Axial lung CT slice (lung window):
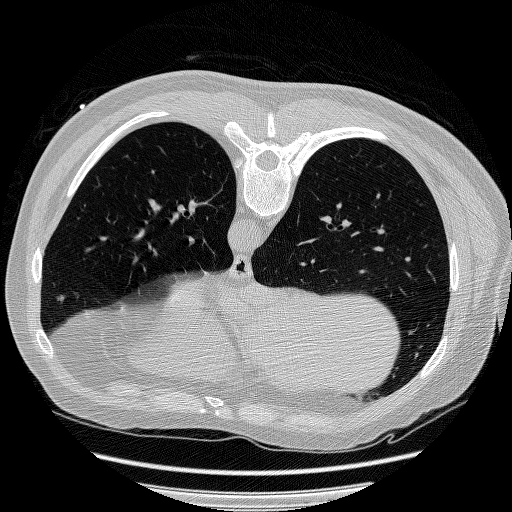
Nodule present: no